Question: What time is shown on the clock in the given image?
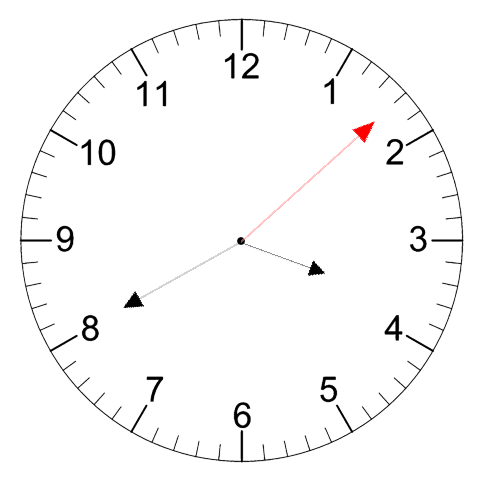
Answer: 03:40:08